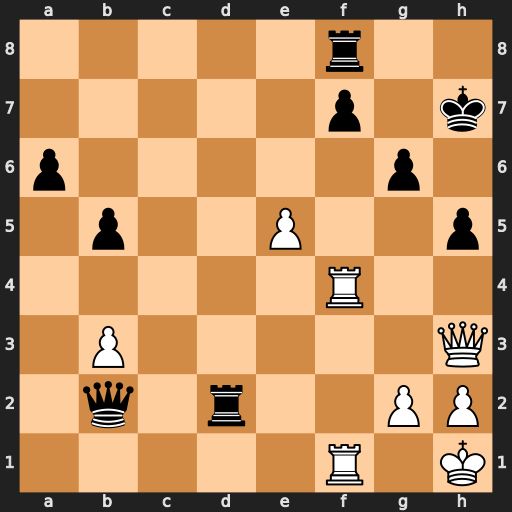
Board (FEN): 5r2/5p1k/p5p1/1p2P2p/5R2/1P5Q/1q1r2PP/5R1K
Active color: w
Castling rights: -
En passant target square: -
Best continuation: Rxf7+ Rxf7 Rxf7+ Kg8 Qe6